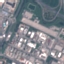
Land use / land cover: Industrial